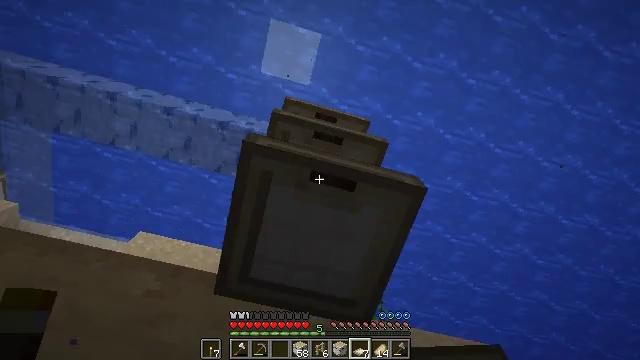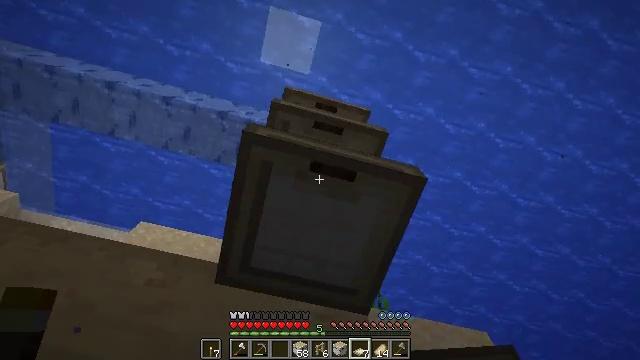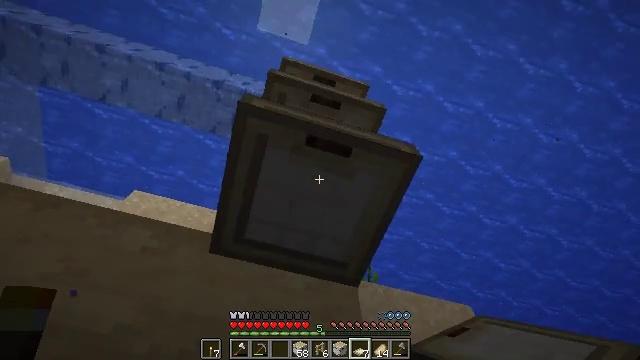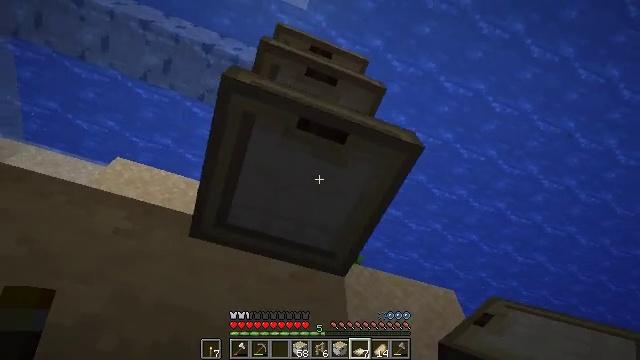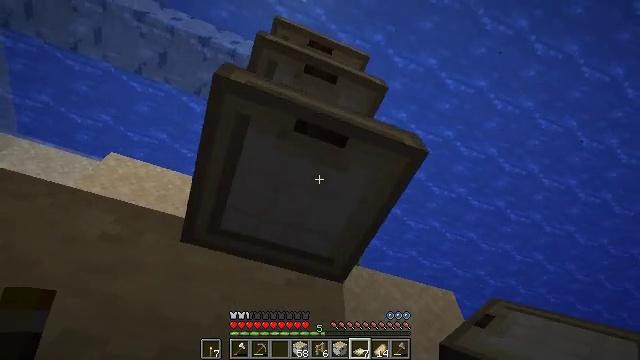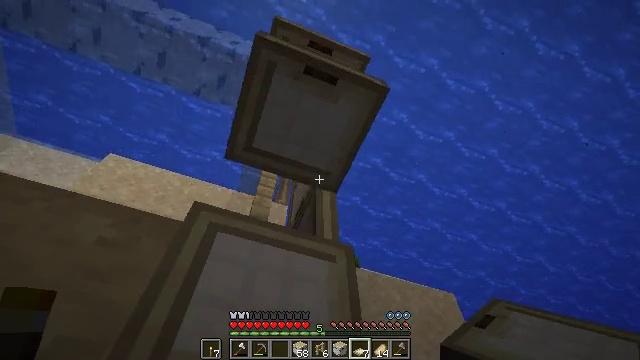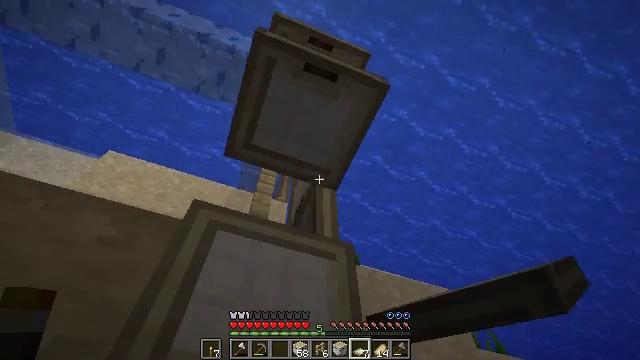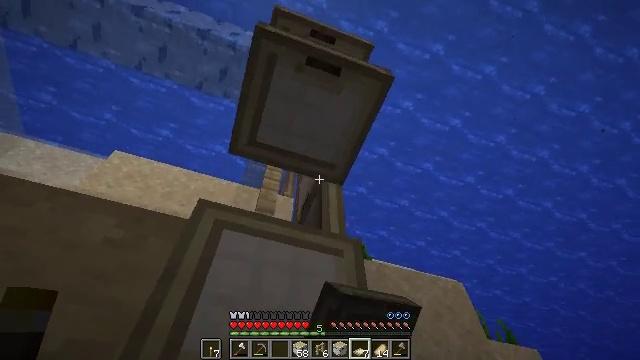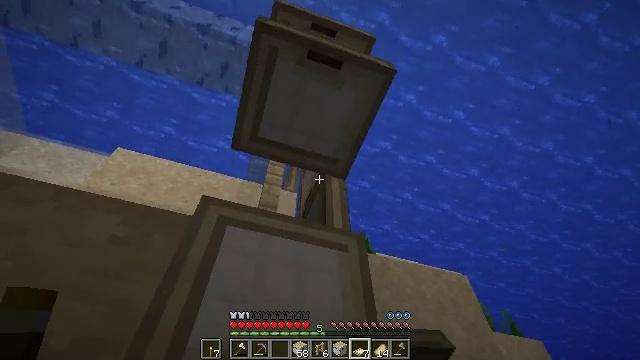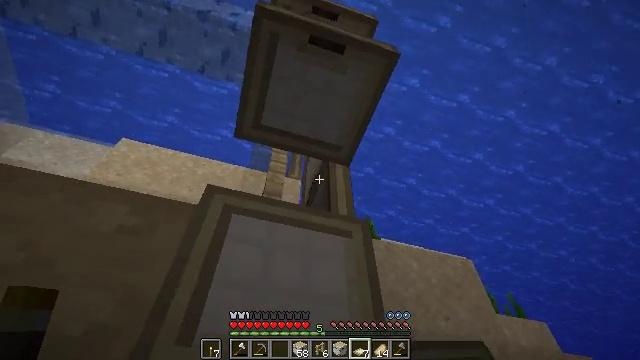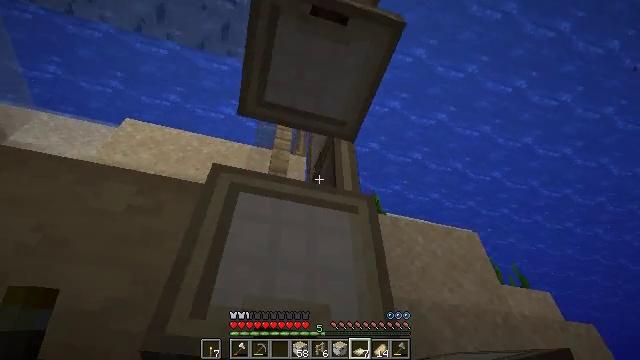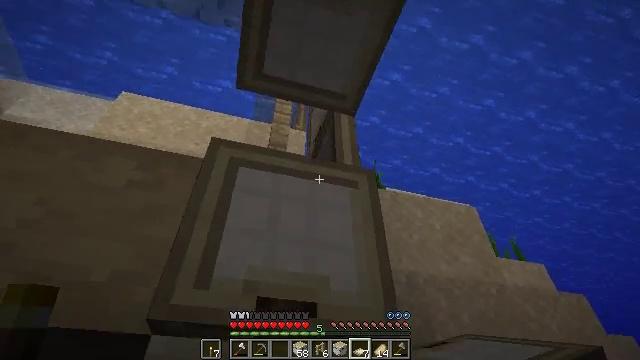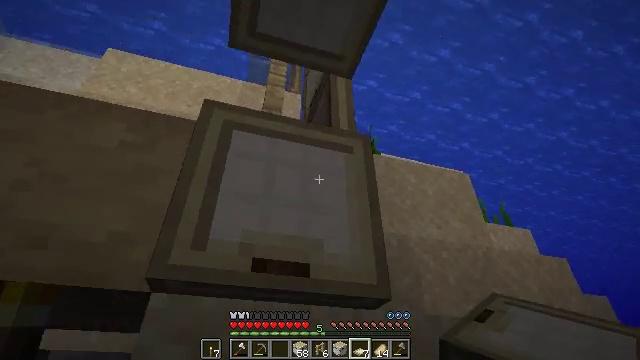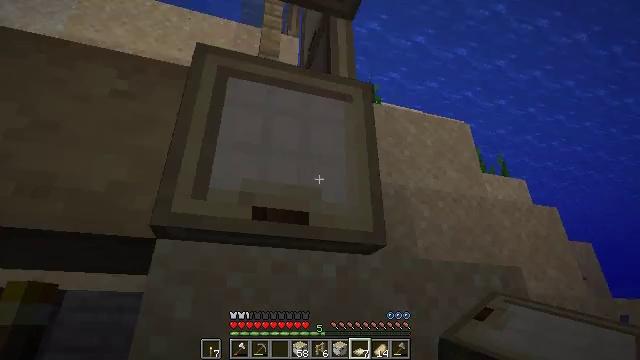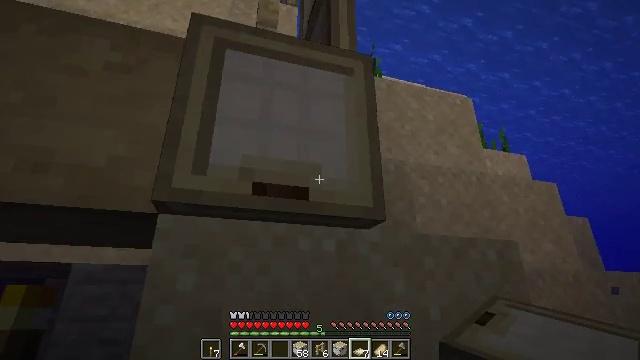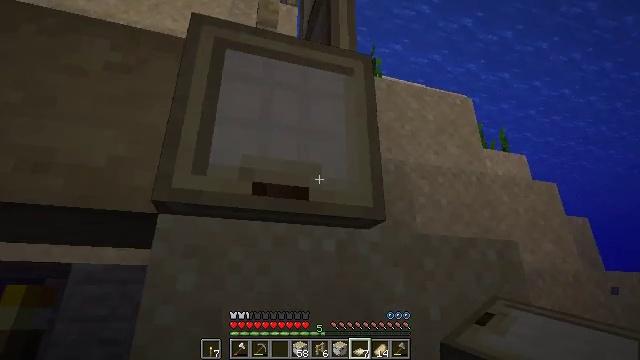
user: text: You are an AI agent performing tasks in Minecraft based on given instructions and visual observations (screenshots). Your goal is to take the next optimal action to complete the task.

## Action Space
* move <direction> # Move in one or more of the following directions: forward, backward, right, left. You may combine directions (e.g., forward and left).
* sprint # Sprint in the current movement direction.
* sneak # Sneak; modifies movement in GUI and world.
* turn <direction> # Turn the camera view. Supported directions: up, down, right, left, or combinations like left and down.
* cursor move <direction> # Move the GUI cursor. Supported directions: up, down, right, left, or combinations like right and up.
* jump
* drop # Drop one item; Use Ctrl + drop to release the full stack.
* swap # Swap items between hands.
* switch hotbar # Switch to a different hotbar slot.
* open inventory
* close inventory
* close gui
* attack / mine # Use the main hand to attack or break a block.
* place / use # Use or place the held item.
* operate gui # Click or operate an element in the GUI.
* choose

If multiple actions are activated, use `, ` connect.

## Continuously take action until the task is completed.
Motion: motion action
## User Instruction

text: Collect the birch trapdoor by breaking it.
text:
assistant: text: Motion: sneak, turn down
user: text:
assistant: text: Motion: turn right and down
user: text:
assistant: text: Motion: turn right and down
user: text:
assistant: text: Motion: turn down
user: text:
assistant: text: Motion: use / place
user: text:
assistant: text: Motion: use / place
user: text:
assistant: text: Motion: turn left and down, use / place
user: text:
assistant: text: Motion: turn down
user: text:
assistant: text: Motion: turn left and down
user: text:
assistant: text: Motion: turn left and down
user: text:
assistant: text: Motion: turn down
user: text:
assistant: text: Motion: turn right and down
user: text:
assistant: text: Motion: turn down
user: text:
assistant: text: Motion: turn down
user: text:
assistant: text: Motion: no_op
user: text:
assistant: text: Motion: no_op
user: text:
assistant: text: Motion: turn up
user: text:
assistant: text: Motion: turn up
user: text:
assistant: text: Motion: turn left and up
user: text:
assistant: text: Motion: turn up
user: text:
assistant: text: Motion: turn up
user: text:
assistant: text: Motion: turn right and up
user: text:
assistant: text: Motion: use / place
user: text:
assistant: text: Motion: use / place
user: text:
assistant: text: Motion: turn left and up, use / place
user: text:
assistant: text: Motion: turn left and up
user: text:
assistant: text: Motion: turn up
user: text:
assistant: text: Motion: turn up
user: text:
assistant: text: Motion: no_op
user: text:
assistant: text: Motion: use / place